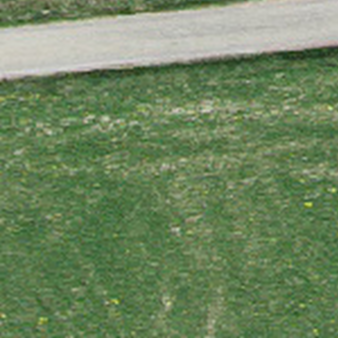
Label: other